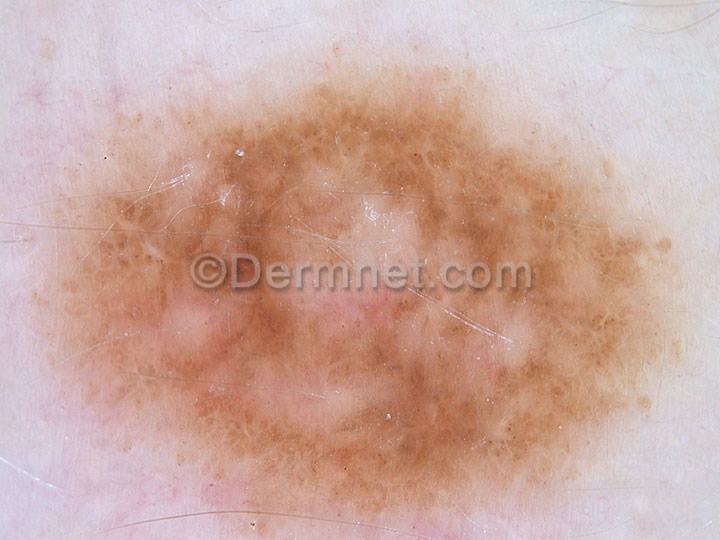
Disease: Melanoma Skin Cancer Nevi and Moles